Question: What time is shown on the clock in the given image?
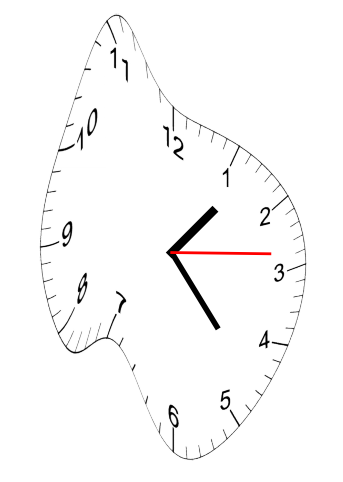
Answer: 01:23:14